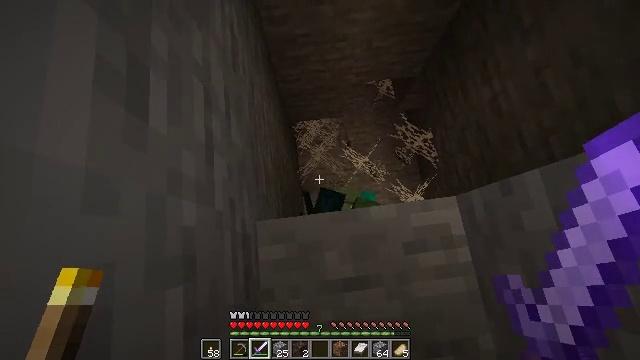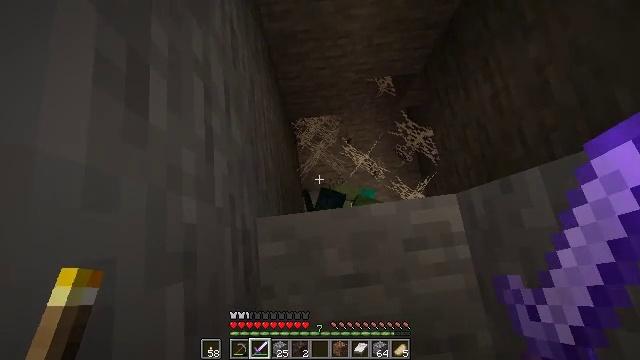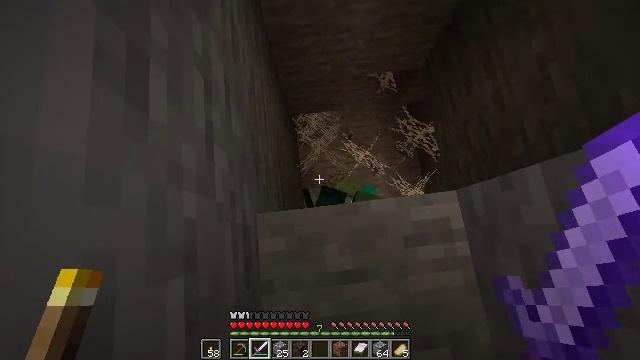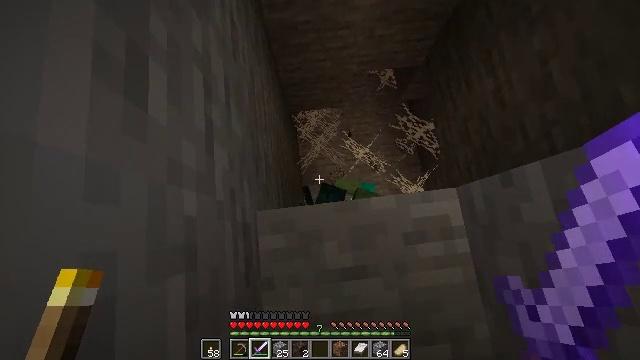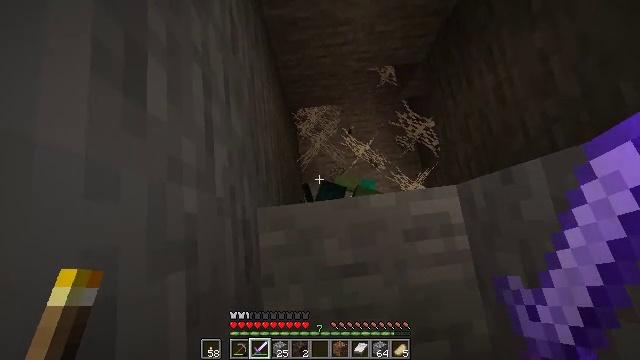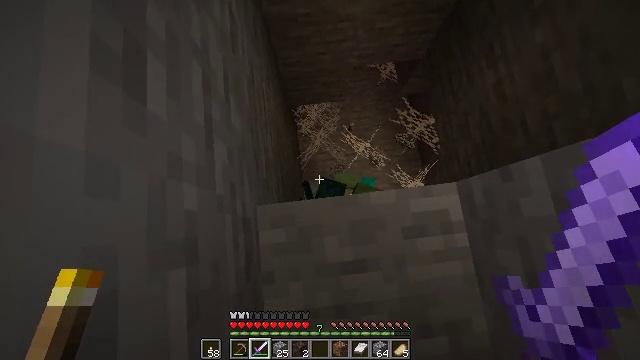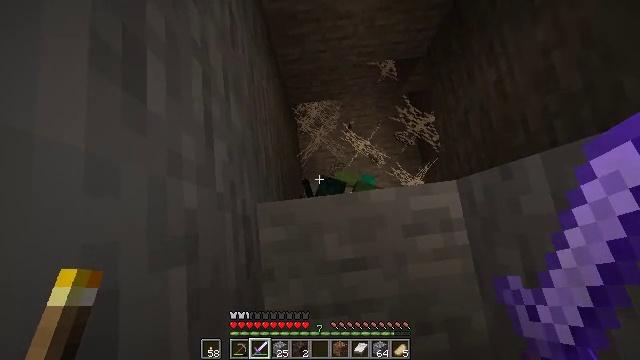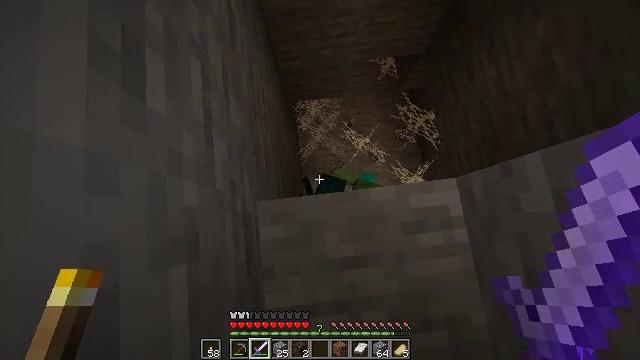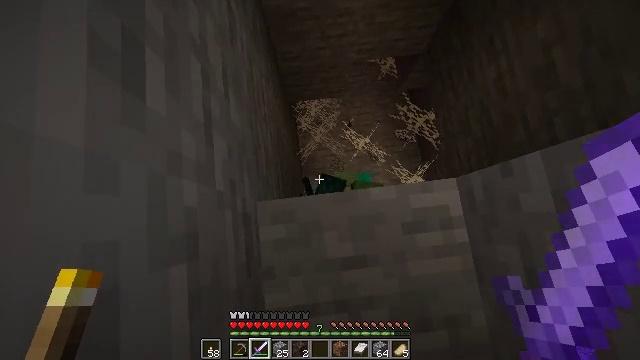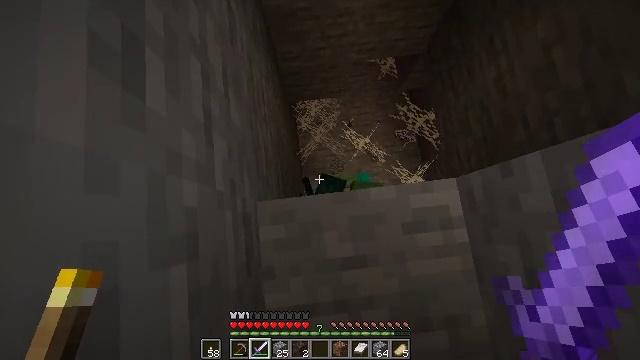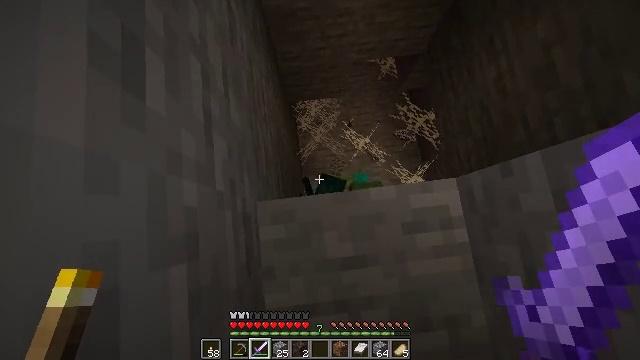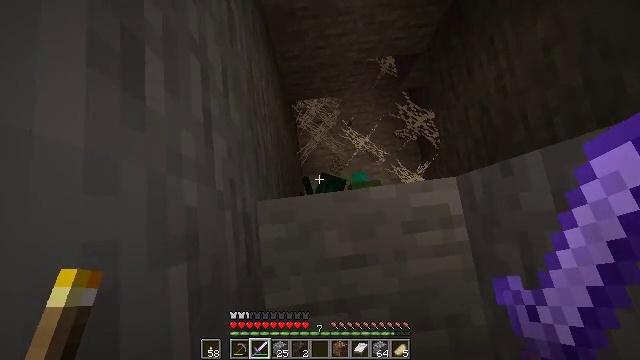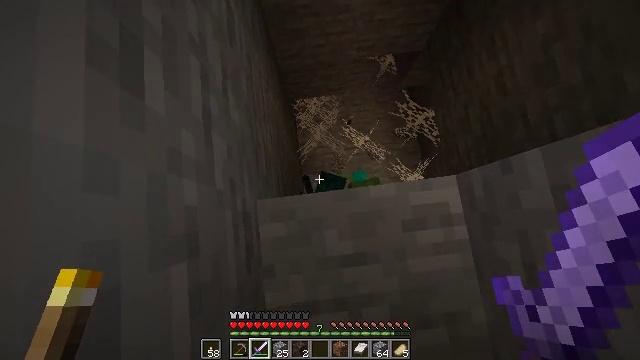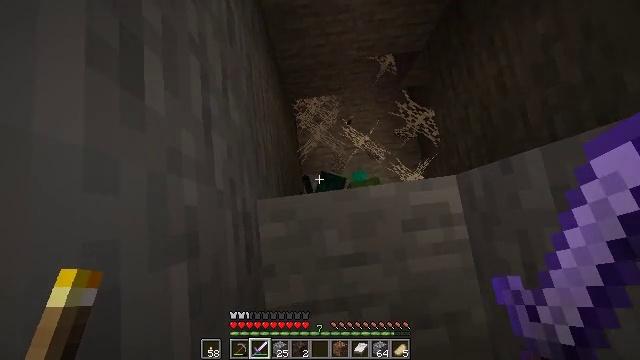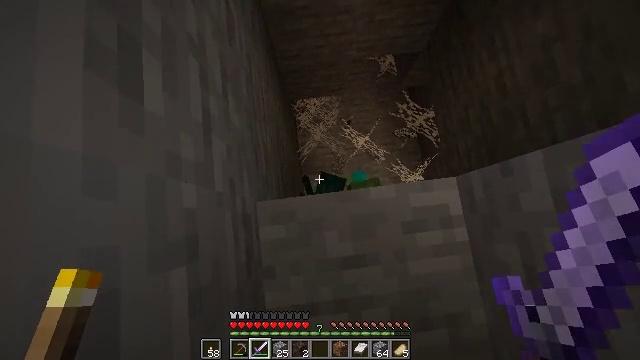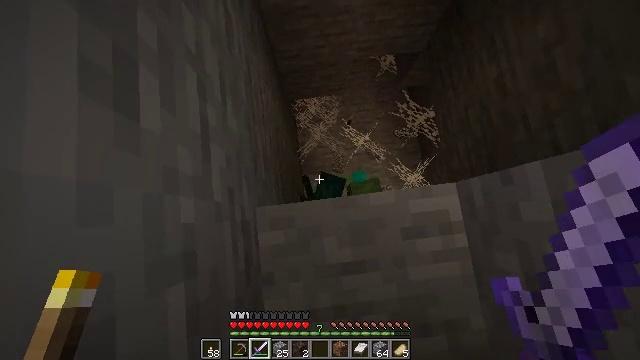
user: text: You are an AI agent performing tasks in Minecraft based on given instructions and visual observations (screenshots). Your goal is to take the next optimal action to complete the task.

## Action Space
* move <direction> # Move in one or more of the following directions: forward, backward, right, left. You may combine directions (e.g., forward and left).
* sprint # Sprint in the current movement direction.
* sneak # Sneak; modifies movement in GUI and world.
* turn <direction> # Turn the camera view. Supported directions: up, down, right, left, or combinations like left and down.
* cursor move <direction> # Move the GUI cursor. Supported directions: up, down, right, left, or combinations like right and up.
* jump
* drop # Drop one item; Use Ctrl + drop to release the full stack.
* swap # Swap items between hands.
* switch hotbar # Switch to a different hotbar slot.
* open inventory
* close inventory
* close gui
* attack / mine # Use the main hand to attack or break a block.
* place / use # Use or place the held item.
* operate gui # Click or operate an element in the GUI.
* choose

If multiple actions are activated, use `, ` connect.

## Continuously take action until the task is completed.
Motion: motion action
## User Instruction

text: Remove a bow from the inventory.
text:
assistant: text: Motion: sneak
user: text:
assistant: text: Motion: sneak
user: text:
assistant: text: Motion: sneak
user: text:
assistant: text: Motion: sneak
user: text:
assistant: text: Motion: sneak
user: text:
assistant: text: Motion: sneak
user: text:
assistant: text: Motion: sneak
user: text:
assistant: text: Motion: sneak
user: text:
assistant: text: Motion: sneak
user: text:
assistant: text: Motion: sneak
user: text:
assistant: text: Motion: sneak
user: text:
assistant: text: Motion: sneak
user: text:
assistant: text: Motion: sneak
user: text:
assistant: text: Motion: move forward, sneak
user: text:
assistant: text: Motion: move forward, sneak
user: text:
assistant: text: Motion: sneak, turn down
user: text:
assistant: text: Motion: sneak, turn down
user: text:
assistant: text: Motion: sneak
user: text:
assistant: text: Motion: sneak
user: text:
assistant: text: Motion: move forward, sneak
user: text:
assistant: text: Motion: move forward, sneak
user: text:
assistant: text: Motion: move forward, sneak
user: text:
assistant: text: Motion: sneak
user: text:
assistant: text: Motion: sneak
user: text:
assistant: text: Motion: sneak
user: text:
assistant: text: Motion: sneak
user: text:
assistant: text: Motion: sneak
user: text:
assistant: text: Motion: sneak
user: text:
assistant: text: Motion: sneak
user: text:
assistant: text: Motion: sneak